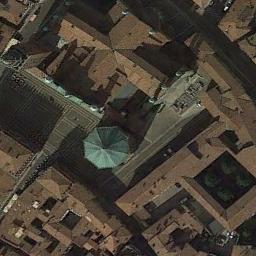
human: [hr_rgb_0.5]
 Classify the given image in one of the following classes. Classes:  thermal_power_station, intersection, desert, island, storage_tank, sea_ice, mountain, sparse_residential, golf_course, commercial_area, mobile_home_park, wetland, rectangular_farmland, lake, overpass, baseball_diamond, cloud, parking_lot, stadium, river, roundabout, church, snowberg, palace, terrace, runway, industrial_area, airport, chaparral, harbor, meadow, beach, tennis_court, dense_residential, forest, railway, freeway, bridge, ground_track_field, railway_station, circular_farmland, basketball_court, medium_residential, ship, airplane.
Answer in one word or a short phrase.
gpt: church